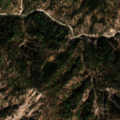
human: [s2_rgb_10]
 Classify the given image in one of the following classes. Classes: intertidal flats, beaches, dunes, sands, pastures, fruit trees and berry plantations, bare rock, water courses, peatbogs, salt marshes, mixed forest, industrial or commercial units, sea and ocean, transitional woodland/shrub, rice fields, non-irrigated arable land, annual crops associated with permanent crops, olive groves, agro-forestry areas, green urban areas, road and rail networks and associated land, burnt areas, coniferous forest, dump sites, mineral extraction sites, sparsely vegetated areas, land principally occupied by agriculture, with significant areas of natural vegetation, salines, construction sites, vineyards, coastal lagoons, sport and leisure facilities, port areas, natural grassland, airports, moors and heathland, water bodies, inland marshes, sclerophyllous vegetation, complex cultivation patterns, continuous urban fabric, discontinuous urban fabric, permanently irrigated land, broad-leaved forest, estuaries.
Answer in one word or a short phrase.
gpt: mixed forest